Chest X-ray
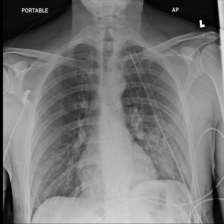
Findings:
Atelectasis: negative
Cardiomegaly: negative
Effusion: negative
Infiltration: negative
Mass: negative
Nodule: positive
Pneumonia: negative
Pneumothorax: negative
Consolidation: negative
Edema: negative
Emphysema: negative
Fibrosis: negative
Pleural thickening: negative
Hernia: negative